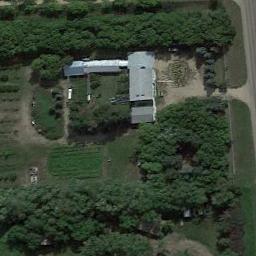
Label: residential